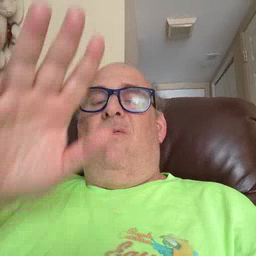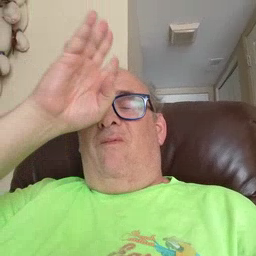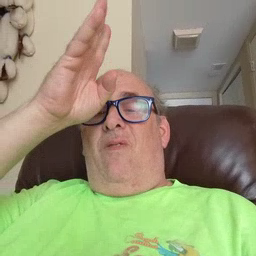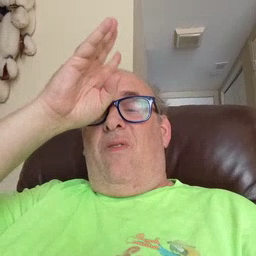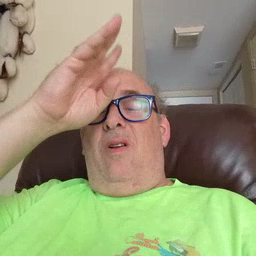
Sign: fireman